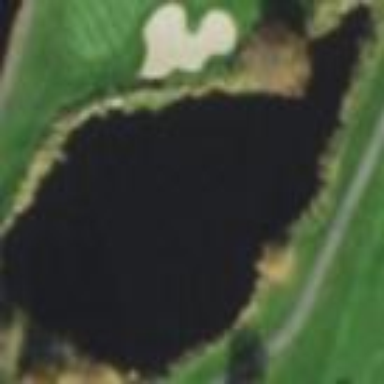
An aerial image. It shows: Water hazard on golf course. The hazard is natural water feature.